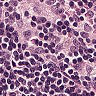
Metastatic tissue present: no